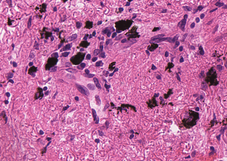
Tumor epithelial tissue: no
Tumor-associated stroma tissue: yes
Normal tissue: no